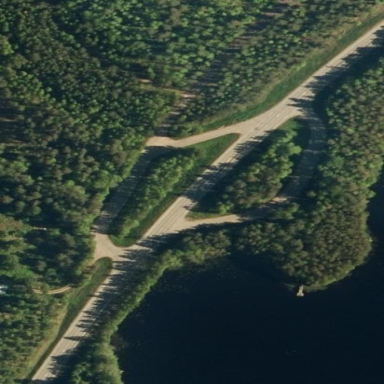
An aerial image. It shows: Rest area along the road.